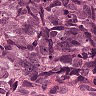
Metastatic tissue present: yes